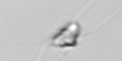
Label: Chaetoceros_didymus